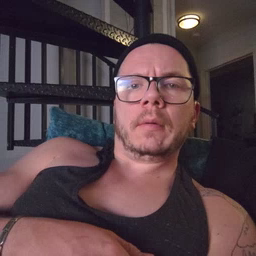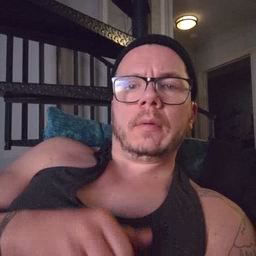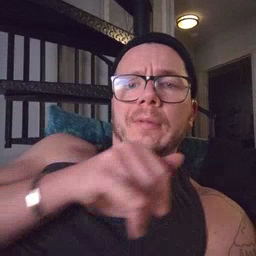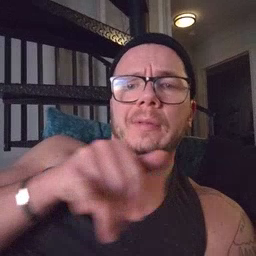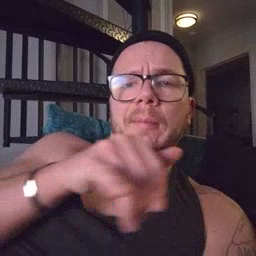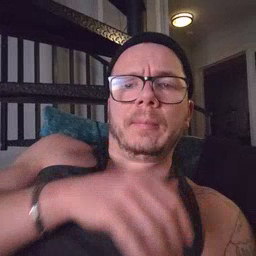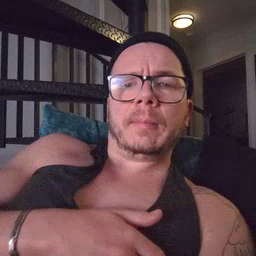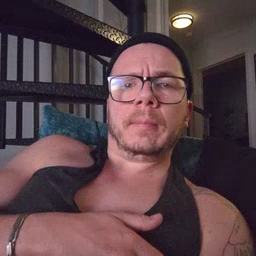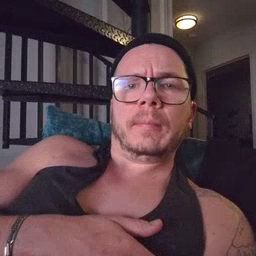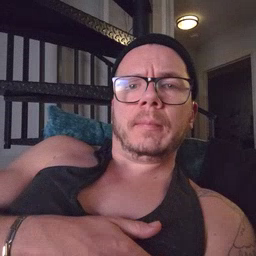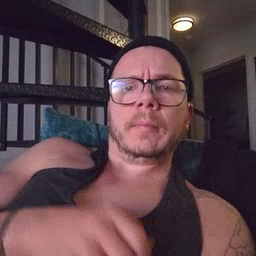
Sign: same